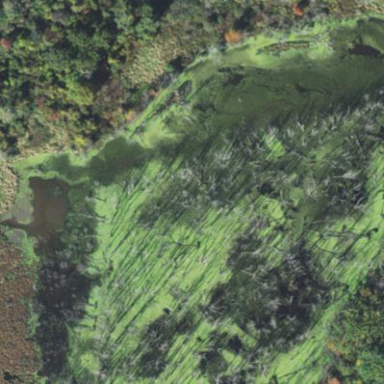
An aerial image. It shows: Wetland area characterized by wet meadow.